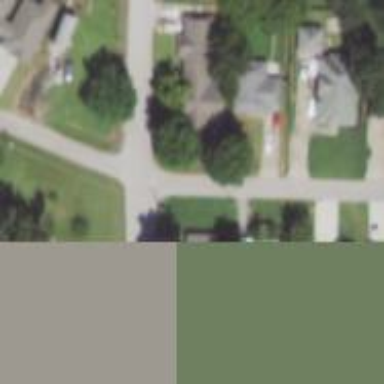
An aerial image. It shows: Residential road.